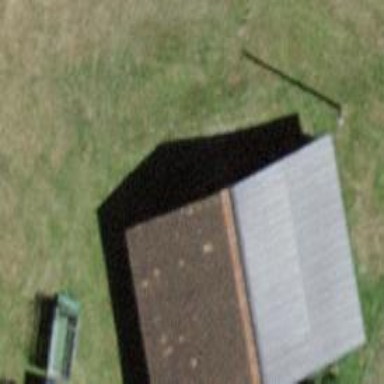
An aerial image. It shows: Barn.